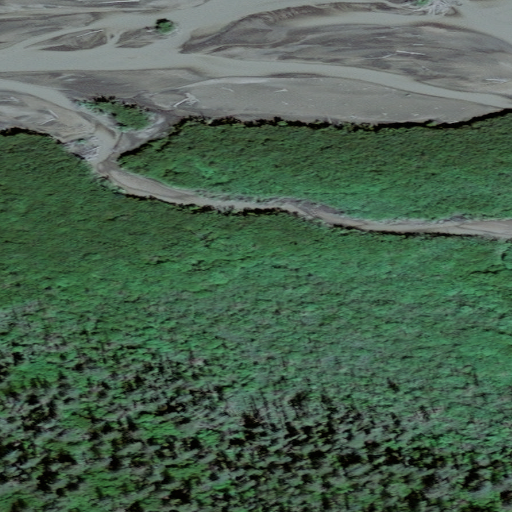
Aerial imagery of plain(s) in Alaska named McKeon Flats containing only unknown